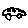
Label: car